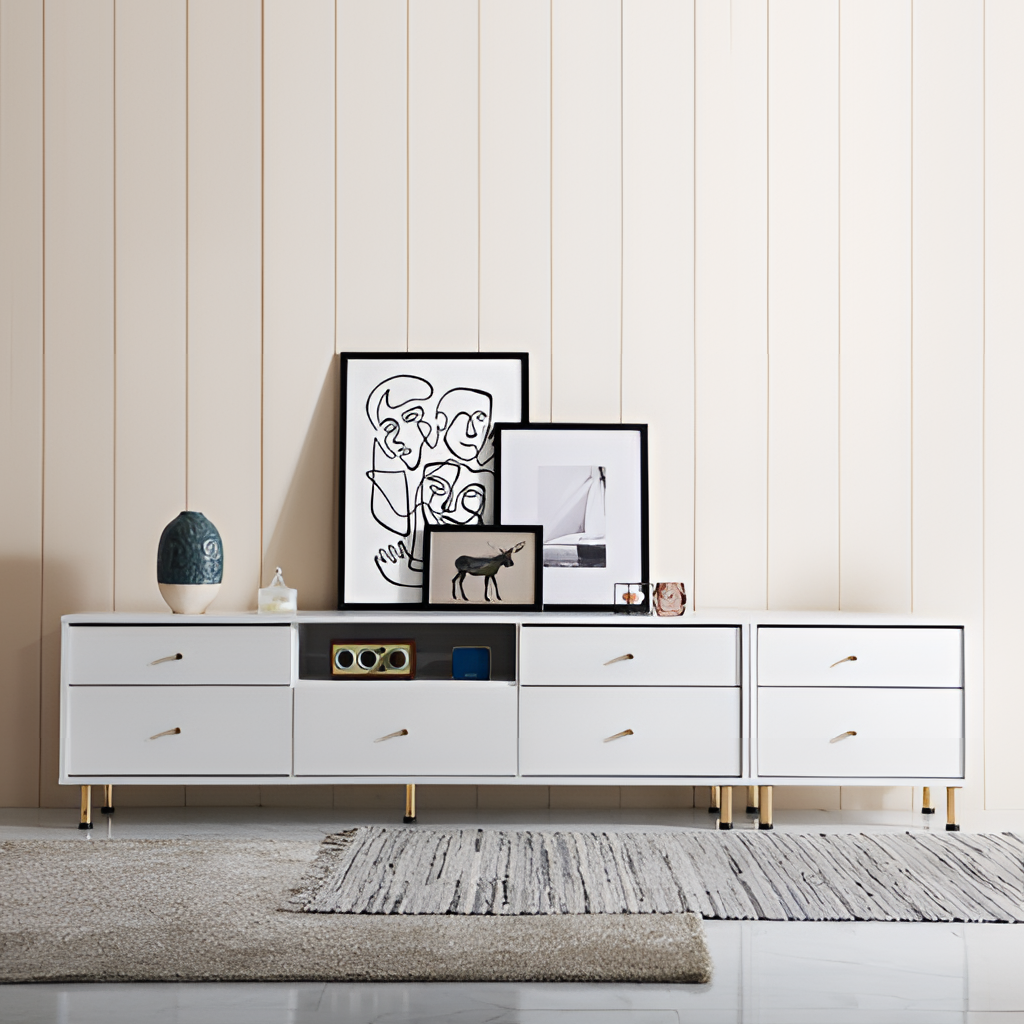
living room, wood sideboard, beige wood wallpaper, with vertical striped pattern, tile flooring, with solid pattern, modern